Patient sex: F
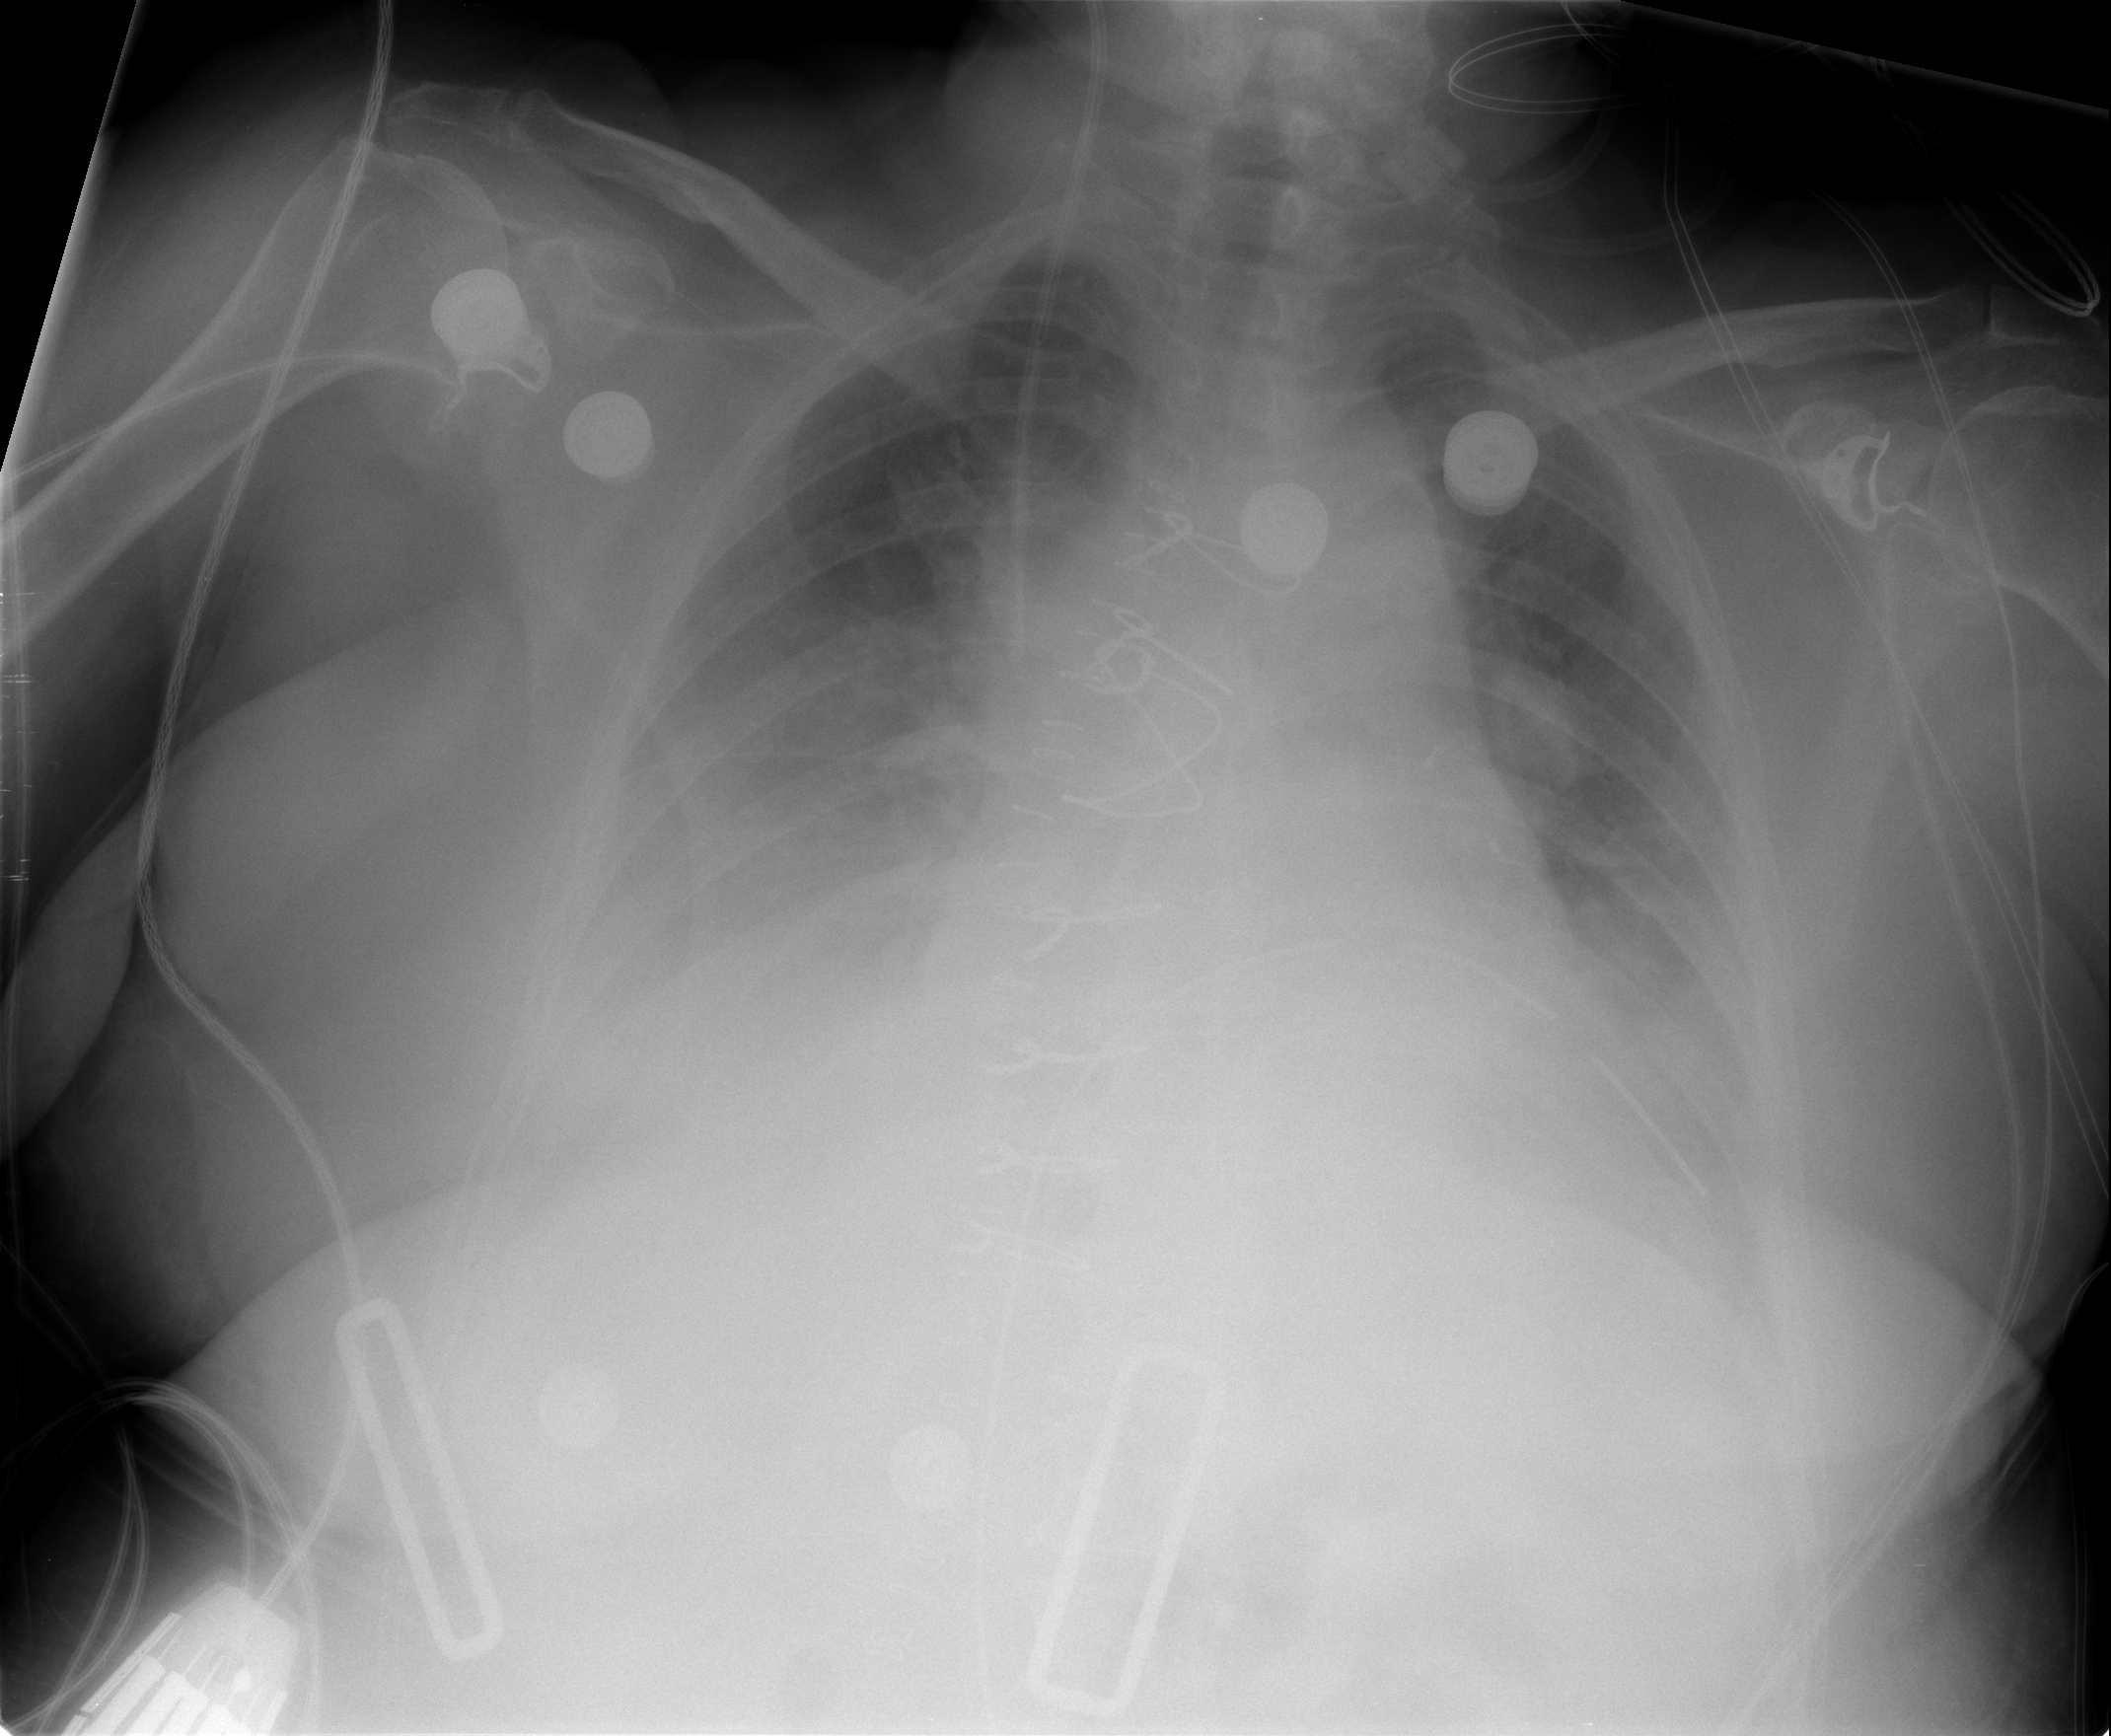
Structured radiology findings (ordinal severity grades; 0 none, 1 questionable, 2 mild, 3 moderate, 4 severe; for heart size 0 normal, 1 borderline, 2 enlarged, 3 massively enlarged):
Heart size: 2
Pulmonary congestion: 0
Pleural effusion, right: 3
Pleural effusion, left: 2
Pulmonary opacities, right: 0
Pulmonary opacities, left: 0
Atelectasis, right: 3
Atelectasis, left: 2